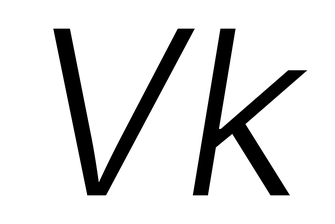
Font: Inter-Italic_Light_Italic